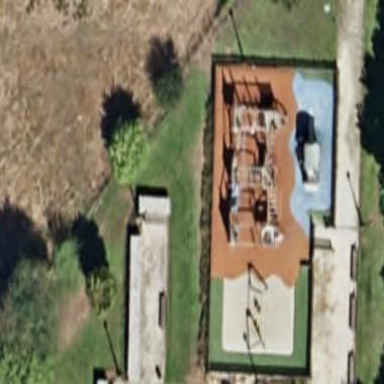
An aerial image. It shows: Playground area for leisure activities on the land.